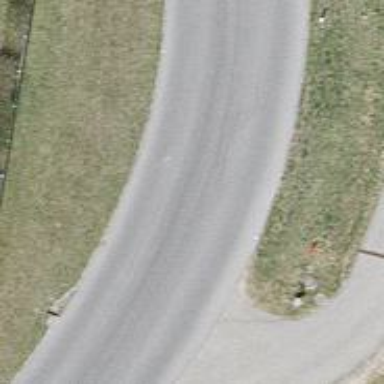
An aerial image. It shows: Tertiary road with asphalt surface.